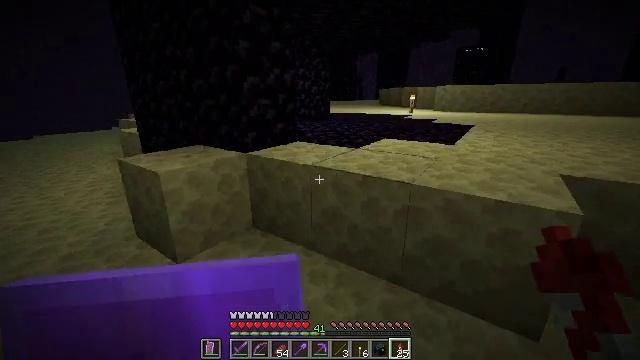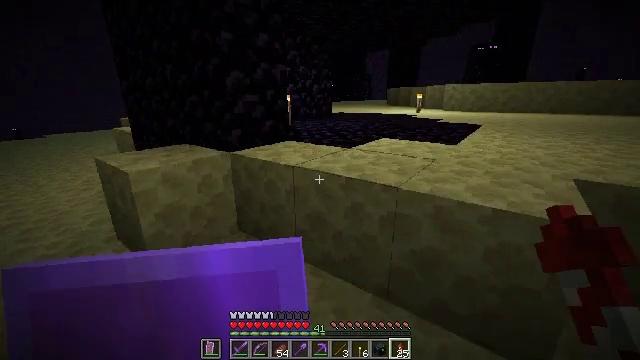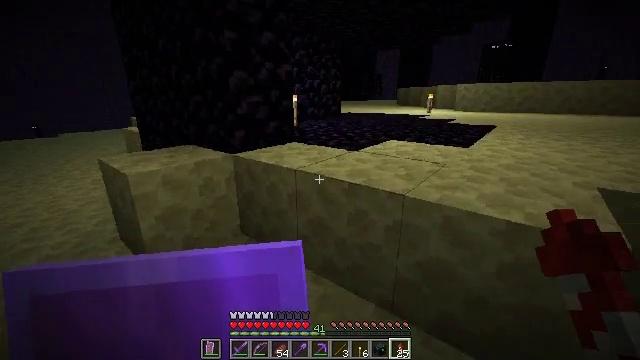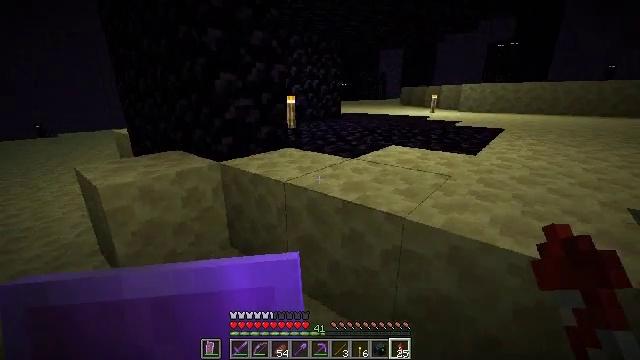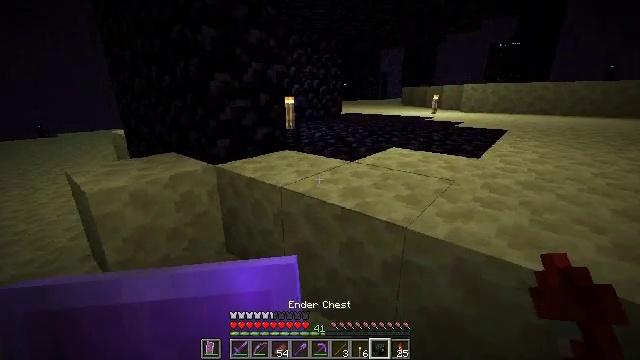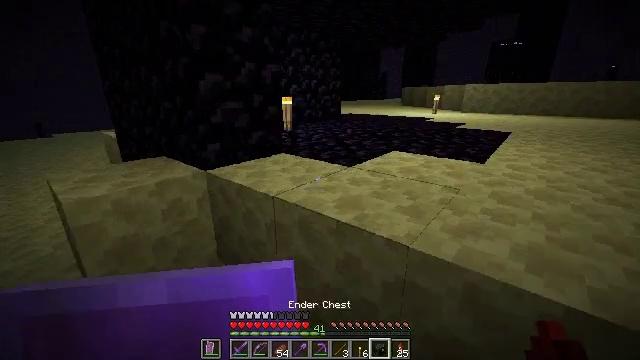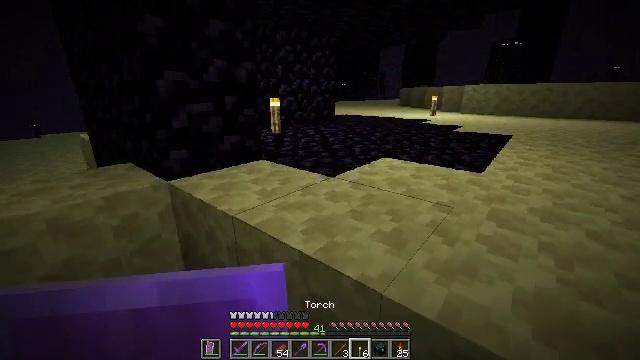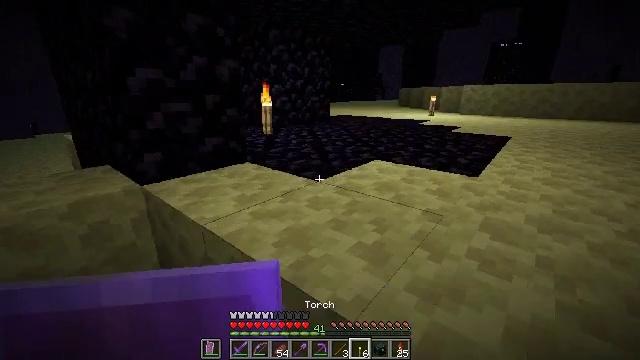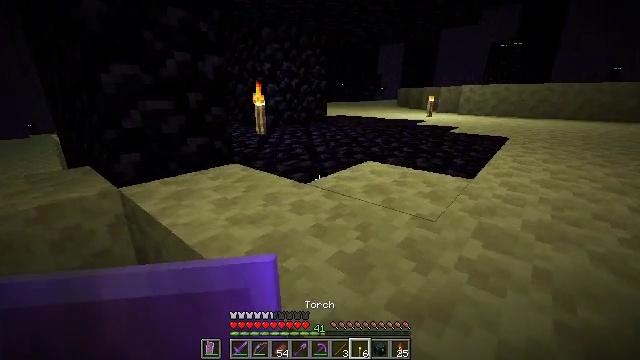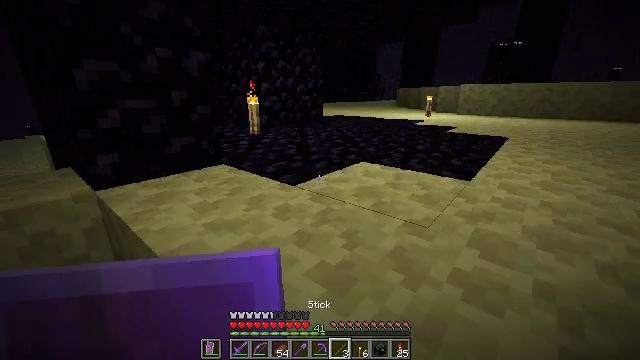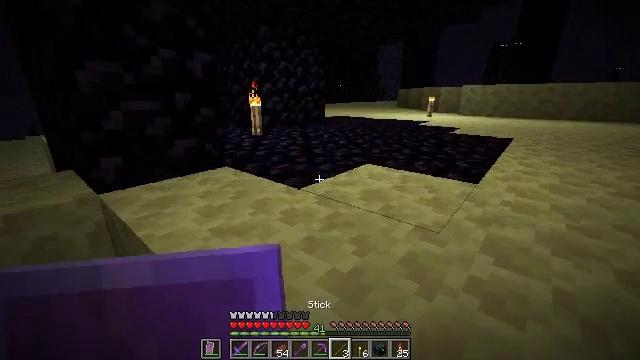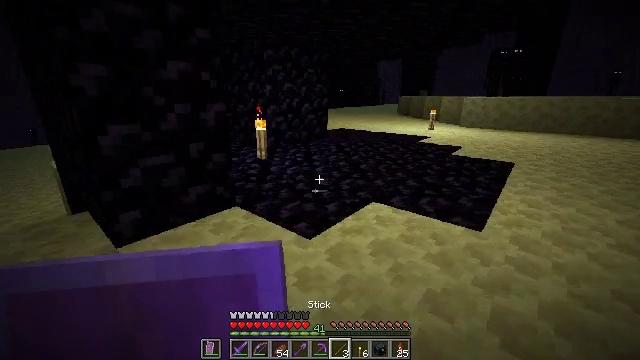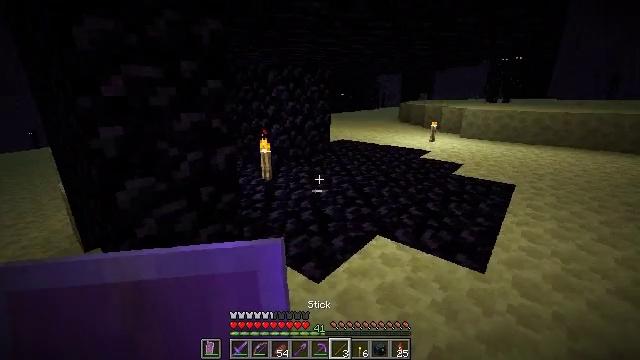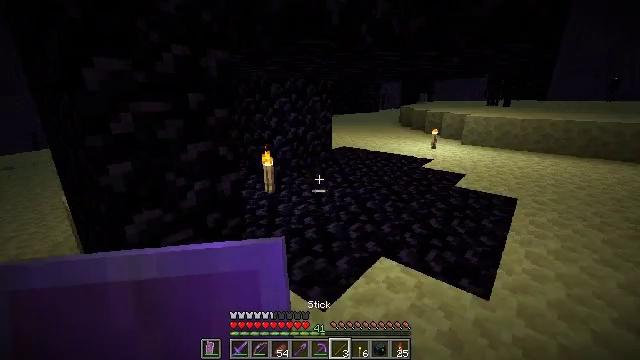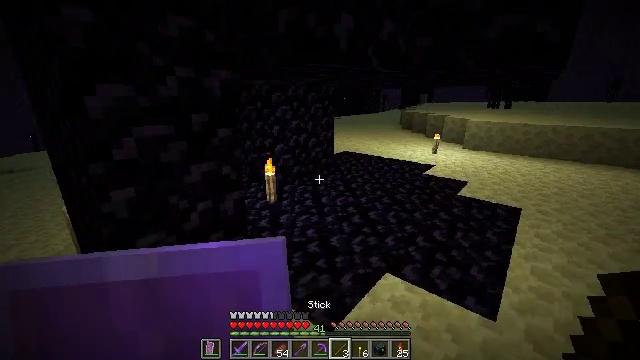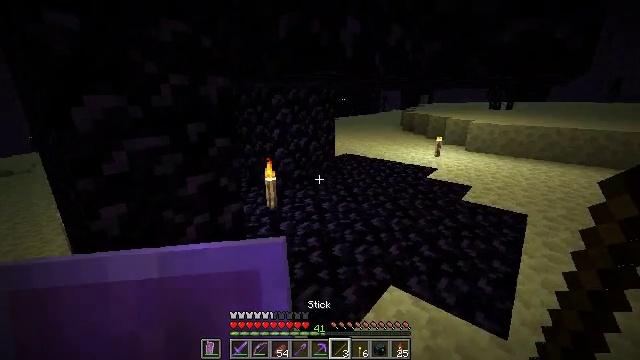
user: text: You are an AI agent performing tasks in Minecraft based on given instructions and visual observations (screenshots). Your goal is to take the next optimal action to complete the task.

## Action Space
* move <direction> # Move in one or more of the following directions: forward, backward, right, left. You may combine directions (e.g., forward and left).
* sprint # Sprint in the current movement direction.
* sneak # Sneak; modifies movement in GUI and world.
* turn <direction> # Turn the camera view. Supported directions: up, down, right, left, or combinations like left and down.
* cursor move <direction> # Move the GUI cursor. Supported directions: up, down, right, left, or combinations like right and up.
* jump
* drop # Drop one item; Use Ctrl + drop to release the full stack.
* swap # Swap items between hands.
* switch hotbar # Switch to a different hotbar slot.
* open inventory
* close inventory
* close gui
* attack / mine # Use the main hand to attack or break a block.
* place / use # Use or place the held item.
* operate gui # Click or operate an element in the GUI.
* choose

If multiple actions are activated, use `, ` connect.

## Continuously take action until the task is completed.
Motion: motion action
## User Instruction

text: Break the obsidian using a diamond or netherite pickaxe.
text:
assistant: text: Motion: move forward and move right, turn left
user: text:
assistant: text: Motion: move forward, turn left
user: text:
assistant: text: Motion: move forward
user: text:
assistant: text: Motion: move forward
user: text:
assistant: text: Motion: move forward and move right
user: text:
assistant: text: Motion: move forward and move right
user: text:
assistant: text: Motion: move forward and move right
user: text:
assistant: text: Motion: move forward and move right
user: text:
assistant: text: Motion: move forward
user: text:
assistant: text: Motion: move forward, jump
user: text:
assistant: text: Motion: move forward, jump
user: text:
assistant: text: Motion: move forward, jump
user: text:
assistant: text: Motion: move forward, jump
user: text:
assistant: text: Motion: move forward and move right, jump
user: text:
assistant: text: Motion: move forward and move right, jump
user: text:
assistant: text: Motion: move forward and move right, jump
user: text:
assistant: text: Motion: move forward and move right
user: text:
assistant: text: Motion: move forward and move right, turn left
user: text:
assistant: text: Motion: move forward and move right
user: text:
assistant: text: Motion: move forward and move right
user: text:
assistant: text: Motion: move forward and move right
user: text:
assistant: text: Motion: move forward and move right
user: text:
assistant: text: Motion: move forward and move right
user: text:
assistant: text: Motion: move forward
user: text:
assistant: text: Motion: move forward, turn left
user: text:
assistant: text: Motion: move forward, turn left
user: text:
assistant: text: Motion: move forward, turn left
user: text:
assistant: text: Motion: move forward, turn left
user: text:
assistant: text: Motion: move forward, turn left
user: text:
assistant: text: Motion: move forward